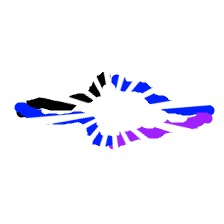
Shape: rhombus